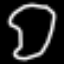
Label: squiggle